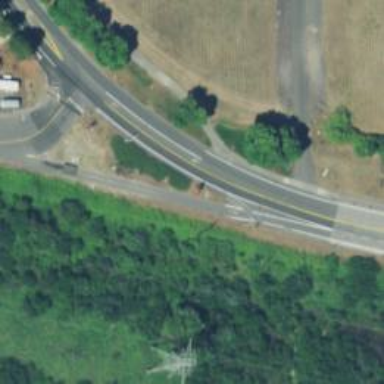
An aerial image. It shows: Primary highway with sidewalk on the left side.